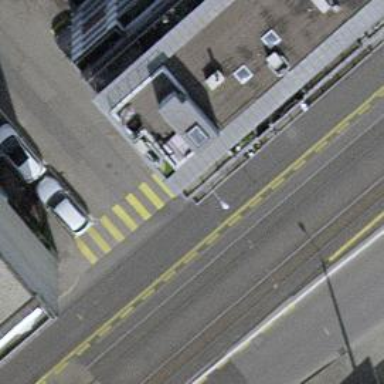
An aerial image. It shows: Zebra crossing for pedestrians.